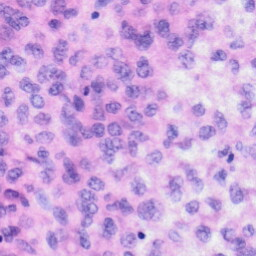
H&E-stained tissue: Liver